Question: My app currently looks like this:

When I click on a 'button', the border color changes to green as shown above. I added a 'scrollview' for my list of words as shown on the right side of the image. The problem is that this 'scrollview' covers nearly the entire width of the screen and I am unable to click on the the first three rows of 'buttons'.
A brief description of the layout:
I created a 'relative layout'. The 25 'buttons' are in this 'relative layout'. Then also within the 'relative layout' I created a 'scrollable' 'linear layout' containing 20 'textviews'
Can someone please help me fix this layout? I want to be able to click on all the 'buttons' and have the 'scrollview' not block the 'buttons'.
And I thought it might be a good idea to put the 25 'buttons' in its own 'relative layout' within the main 'relative layout'. Does anyone know how I can do that without redoing the entire layout?
Also, if you guys have any advice on the correct way to code the layout please let me know. I am fairly knew to android programming and don't know if I should use 'relative layout' vs 'linear layout' vs 'frame layout' or 'match_parent' vs 'fill_parent' vs 'wrap_content'. Please let me know if I am misusing any of them.
'''
<?xml version="1.0" encoding="utf-8"?>
<RelativeLayout xmlns:android="http://schemas.android.com/apk/res/android"
xmlns:tools="http://schemas.android.com/tools"
android:layout_width="match_parent"
android:layout_height="match_parent"
tools:context=".Game" >
<Button
android:id="@+id/button1"
android:layout_width="@dimen/size"
android:layout_height="@dimen/size"
android:layout_alignParentLeft="true"
android:layout_alignParentTop="true"
android:layout_marginTop="18dp"
android:background="@drawable/button"
android:onClick="ButtonOnClick" />
.
. (Buttons 2 - 24)
.
<Button
android:id="@+id/button25"
android:layout_width="@dimen/size"
android:layout_height="@dimen/size"
android:layout_alignBaseline="@+id/button24"
android:layout_alignBottom="@+id/button24"
android:layout_alignLeft="@+id/button20"
android:background="@drawable/button"
android:onClick="ButtonOnClick" />
<ScrollView
android:id="@+id/scrollable"
android:layout_width="wrap_content"
android:layout_height="150dp"
android:layout_alignParentLeft="true"
android:layout_alignParentTop="true"
android:scrollbars="vertical" >
<LinearLayout
android:id="@+id/ll"
android:layout_width="wrap_content"
android:layout_height="wrap_content"
android:layout_marginLeft="300dp"
android:layout_marginTop="20dp"
android:orientation="vertical" >
<TextView
android:id="@+id/textView1"
android:layout_width="wrap_content"
android:layout_height="wrap_content"
android:text="@string/word1" />
.
. (TextViews 2 - 19)
.
<TextView
android:id="@+id/textView20"
android:layout_width="wrap_content"
android:layout_height="wrap_content"
android:text="@string/word20" />
</LinearLayout>
</ScrollView>
</RelativeLayout>
'''
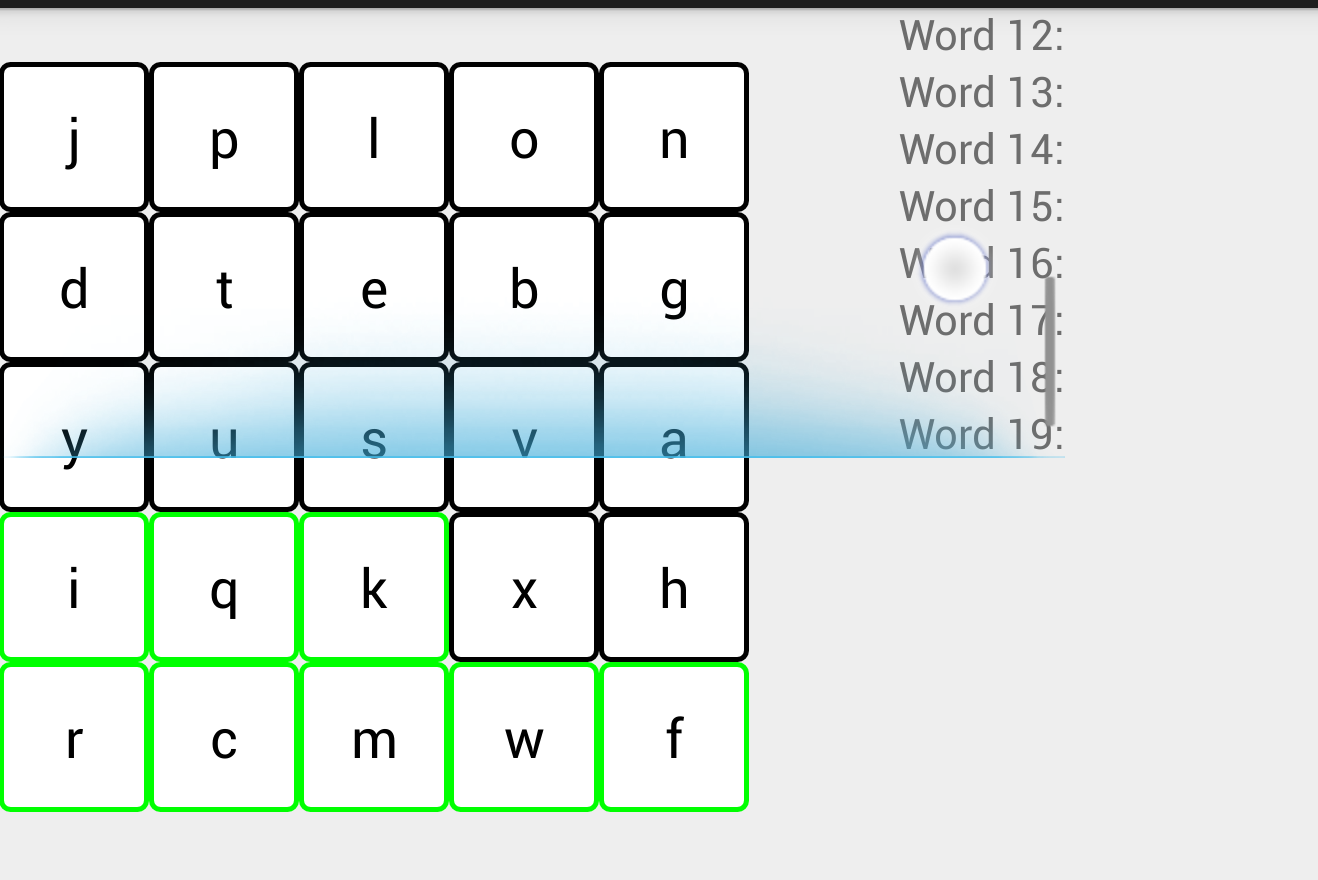
Answer: Use a LinearLayout instead of RelativeLayout as your top layout and make it android:orientation="horizontal".
Then put all of your buttons in a RelativeLayout with an android:layout_weight="1" and android:layout_width="0dp".
Also put the ScrollView in a second RelativeLayout with a width of "wrap_content".
Here is the structure:
'''
<LinearLayout xmlns:android="http://schemas.android.com/apk/res/android"
android:layout_width="match_parent"
android:layout_height="match_parent"
android:orientation="horizontal">
<RelativeLayout
android:layout_widtht="0dp"
android:layout_heigh="fill_parent"
android:layout_weight="1">
All buttons go here...
</RelativeLayout>
<RelativeLayout
android:layout_width="wrap_content"
android:layout_height="fill_parent">
Scroll view goes here...
</RelativeLayout>
</LinearLayout>
'''